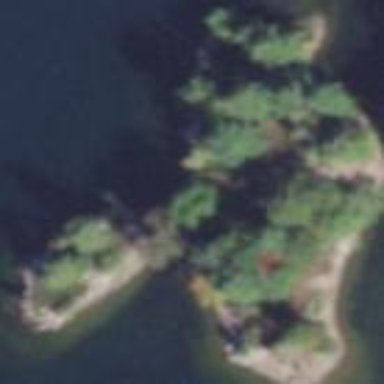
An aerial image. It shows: Islet surrounded by woodland.